Field crop: tomato
Growth stage: 1
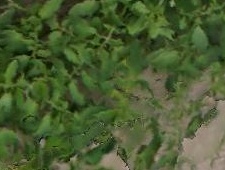
Species: tomato